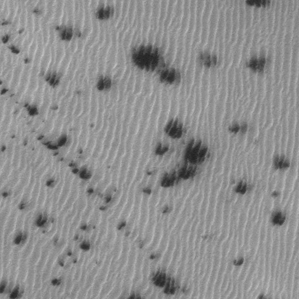
Label: frost